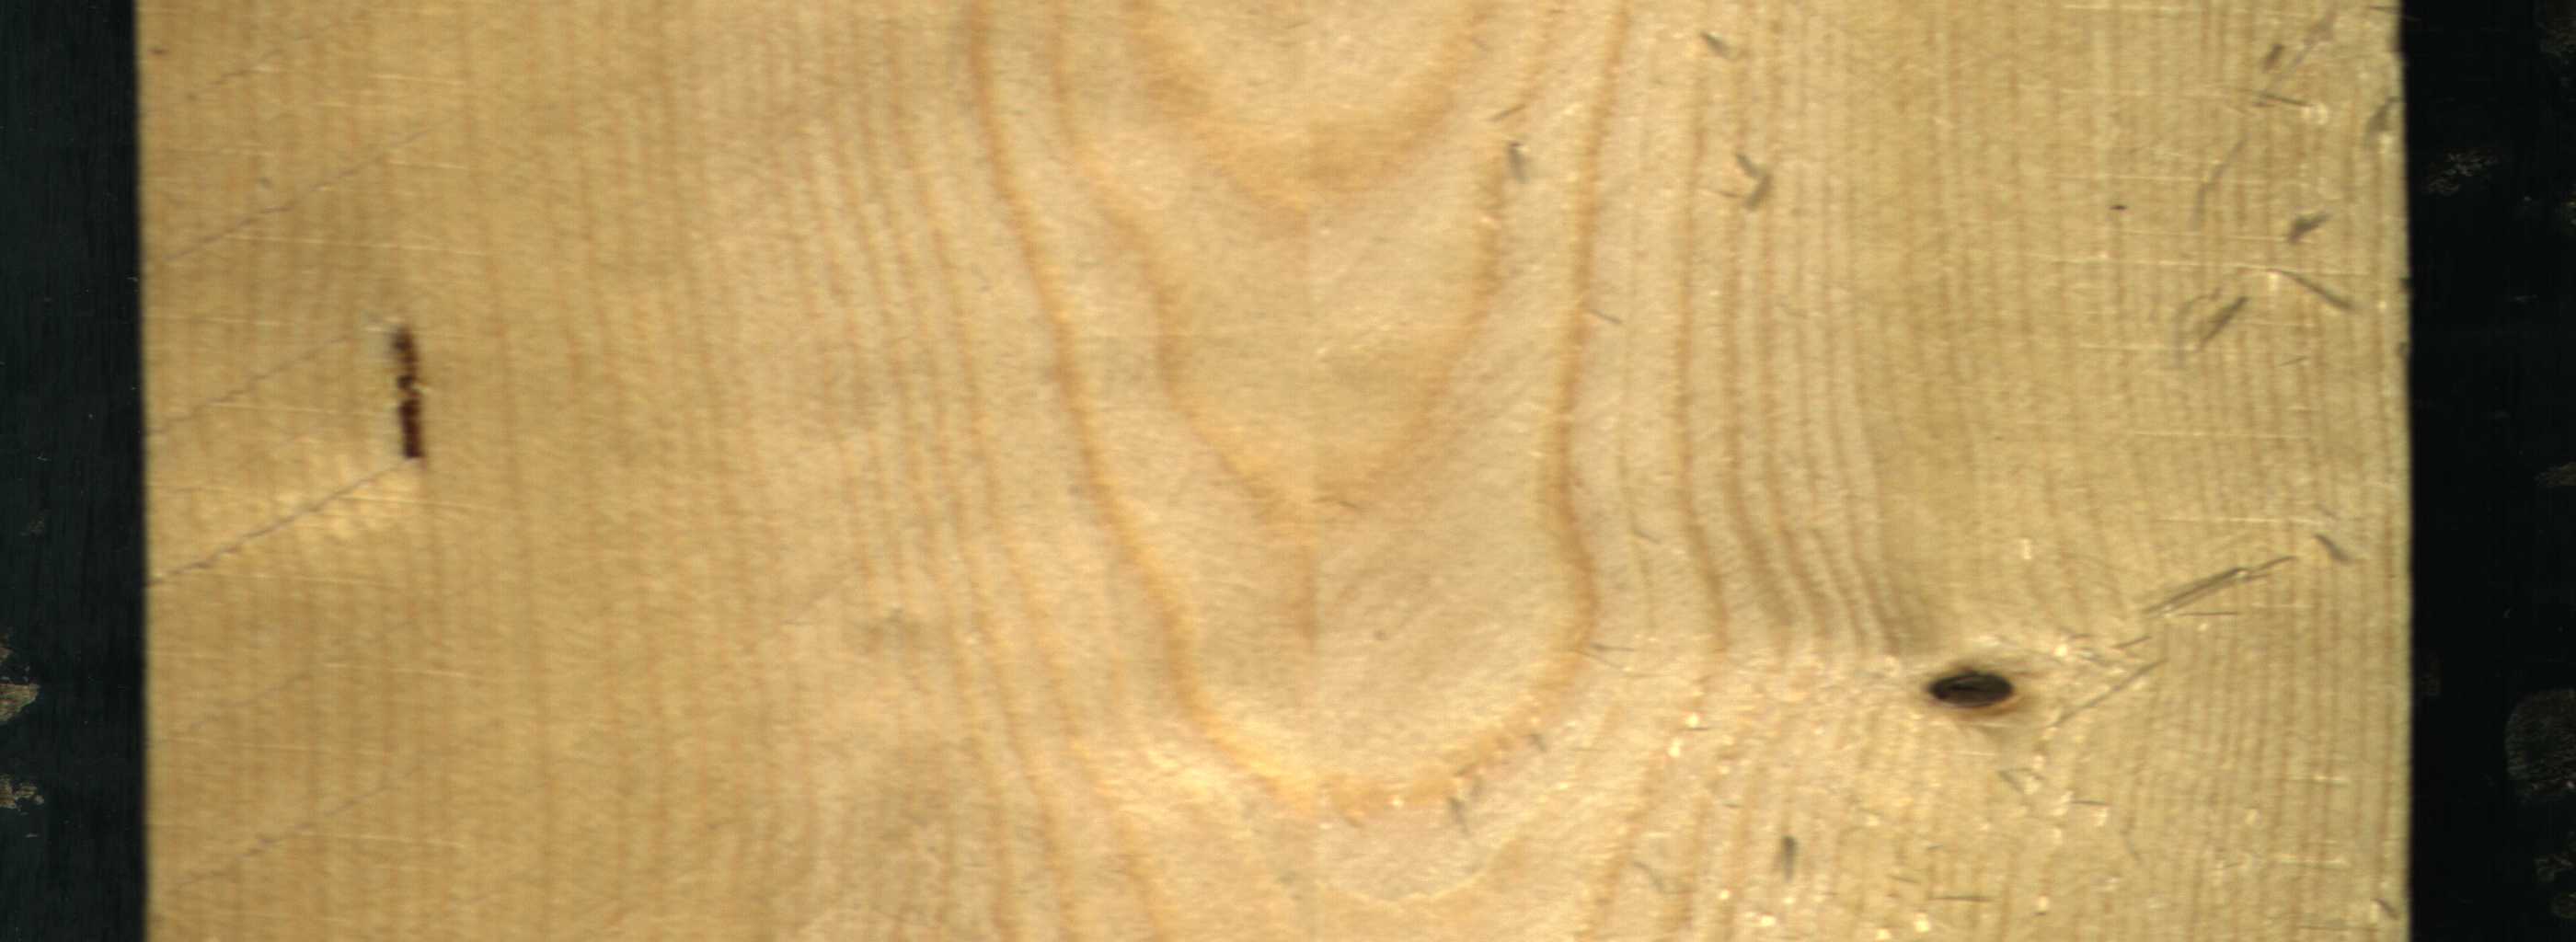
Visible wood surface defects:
resin
Dead_Knot